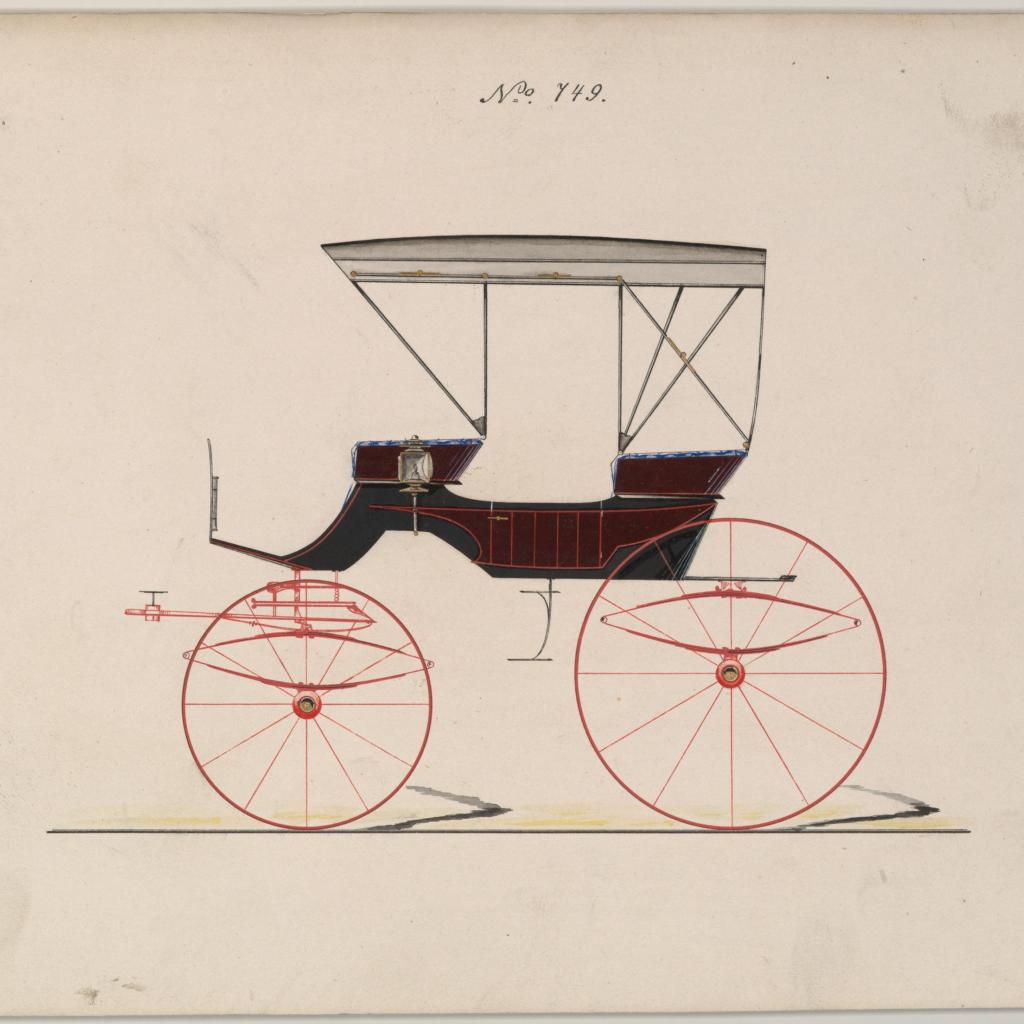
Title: Design for Park Phaeton or Chariotte, no. 749
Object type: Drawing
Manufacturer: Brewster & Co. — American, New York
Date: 1850–74
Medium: Pen and black ink, watercolor and gouache with gum arabic and metalic ink
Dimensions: sheet: 6 1/2 x 9 in. (16.5 x 22.9 cm)
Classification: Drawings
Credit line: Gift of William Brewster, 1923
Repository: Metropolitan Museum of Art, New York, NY